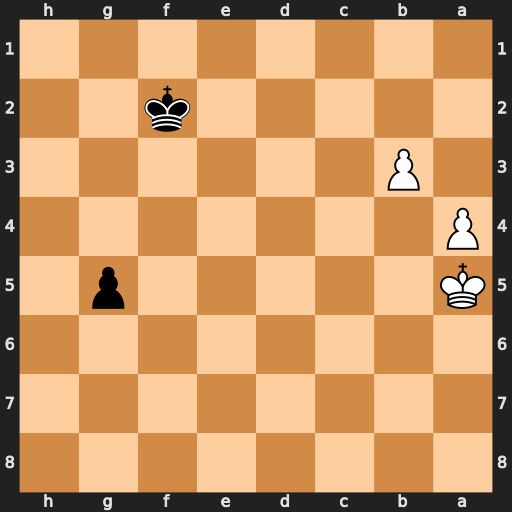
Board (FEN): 8/8/8/K5p1/P7/1P6/5k2/8
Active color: b
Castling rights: -
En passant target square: -
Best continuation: g4 b4 g3 b5 g2 b6 g1=Q